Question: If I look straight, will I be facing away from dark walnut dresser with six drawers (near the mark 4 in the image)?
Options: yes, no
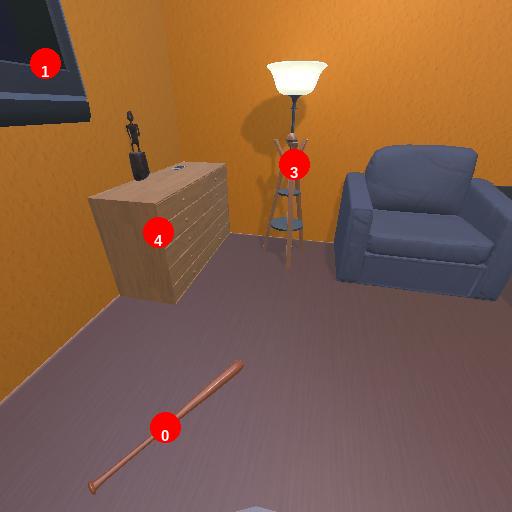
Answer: yes